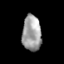
Tissue: skin
Cell type: Epithelial cells
Senescence score: 0.2664
Nuclear area (px): 664
Mean DAPI intensity: 159.256